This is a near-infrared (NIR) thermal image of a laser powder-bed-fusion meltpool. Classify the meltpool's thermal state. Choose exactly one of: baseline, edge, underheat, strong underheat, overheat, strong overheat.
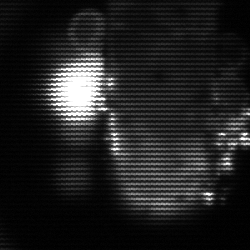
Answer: strong underheat